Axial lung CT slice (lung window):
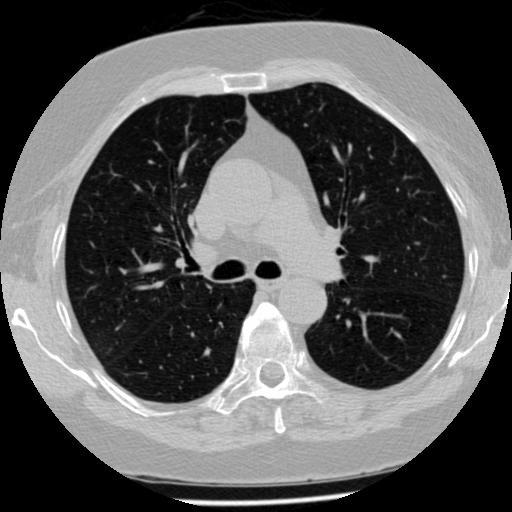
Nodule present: no